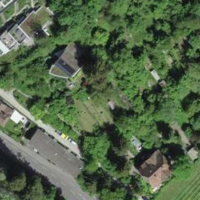
EUNIS habitat code: 53
Species observed at this site:
Lapsana communis